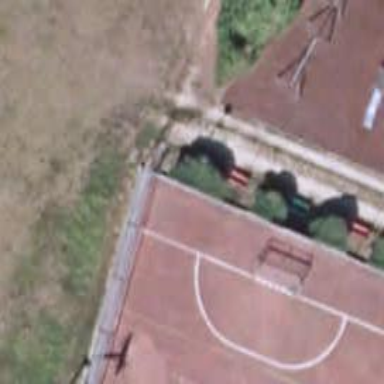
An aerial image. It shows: Red bench.